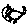
Label: cat